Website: slack
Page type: billing-address
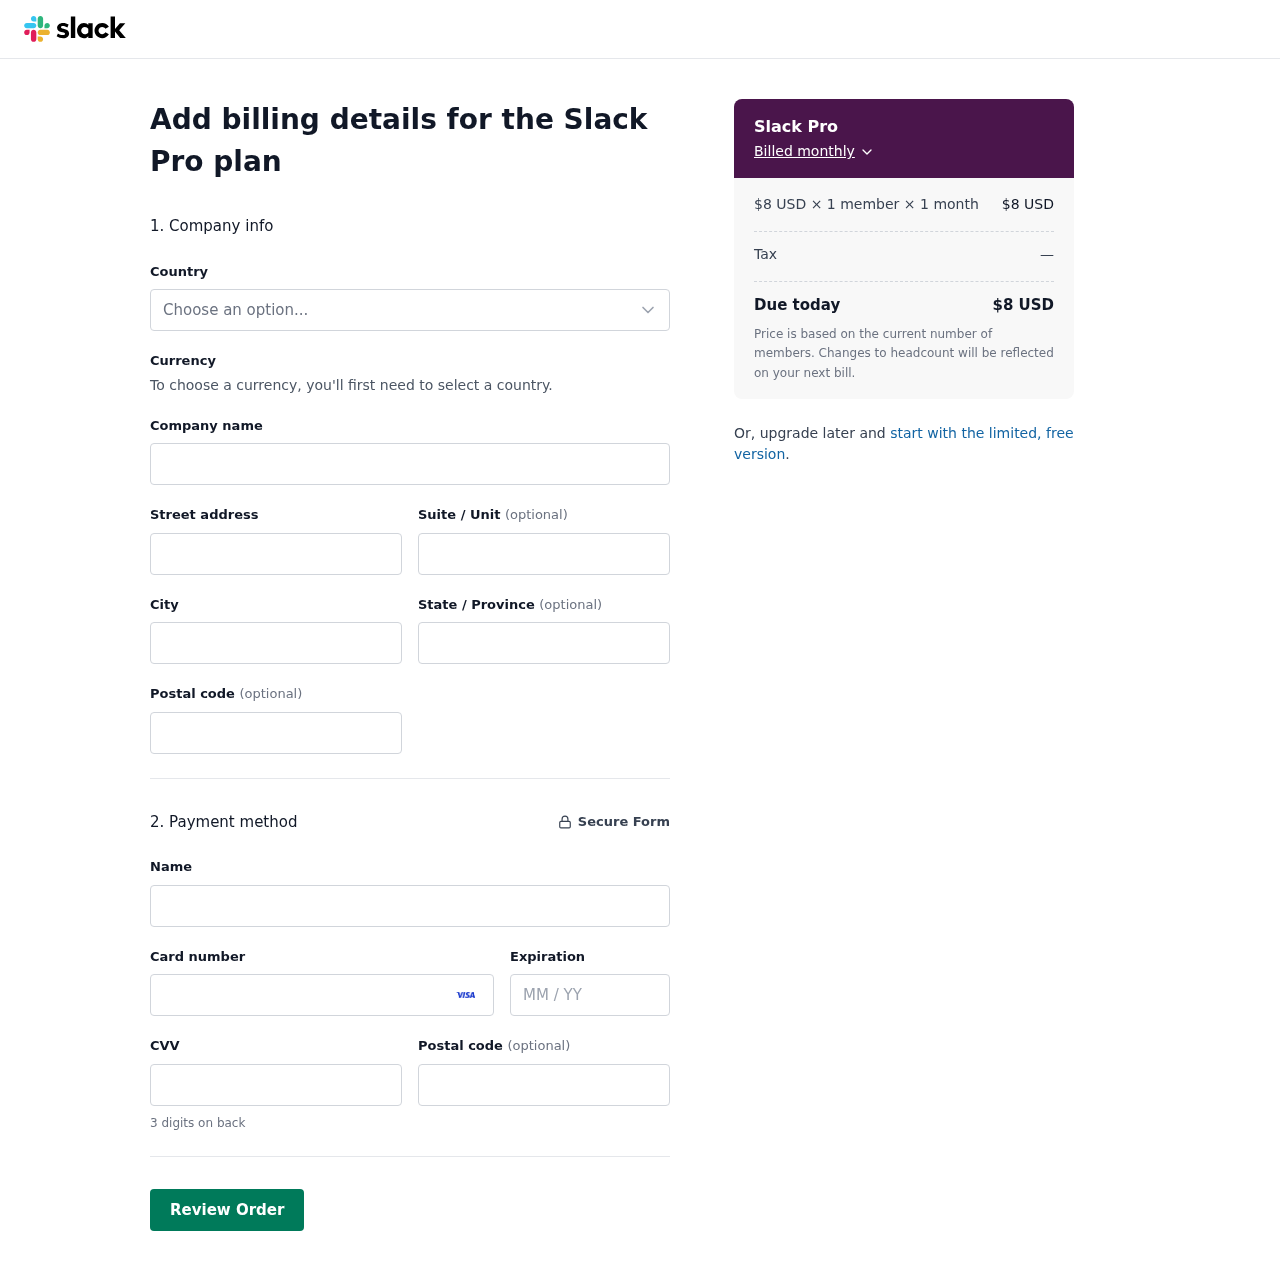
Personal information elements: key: PII_CARD_CVV
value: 616
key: PII_CARD_EXPIRY
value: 03/29
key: PII_CARD_NUMBER
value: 4490 8045 4012 9131
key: PII_CITY
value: West John
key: PII_COMPANY
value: Higgins, Lewis and Simmons
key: PII_COUNTRY
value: United States
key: PII_FULLNAME
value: Ian Hill
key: PII_POSTCODE
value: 56521
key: PII_POSTCODE2
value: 24155
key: PII_STATE
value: South Dakota
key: PII_STREET
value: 85463 Smith Fords Suite 846
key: PII_STREET2
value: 2779 Thornton Underpass
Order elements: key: ORDER_PLAN_PRICE
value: $8 USD
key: ORDER_NUM_MEMBERS
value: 1 member
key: ORDER_NUM_MONTHS
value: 1 month
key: ORDER_SUBTOTAL
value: $8 USD
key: ORDER_TAX
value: —
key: ORDER_TOTAL
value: $8 USD